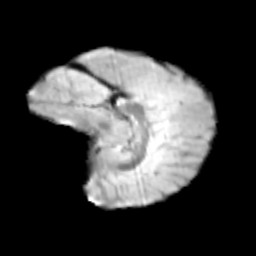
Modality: T2w
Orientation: sagittal
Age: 11
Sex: female
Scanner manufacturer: siemens
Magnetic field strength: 3 T
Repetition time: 3.8 s
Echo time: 0.07 s